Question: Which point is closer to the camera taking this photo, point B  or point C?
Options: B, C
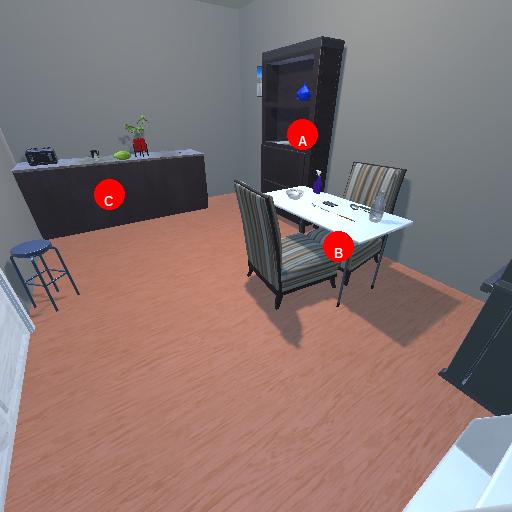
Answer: B